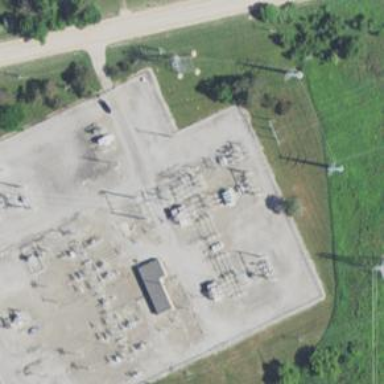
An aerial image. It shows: Switch for power supply.